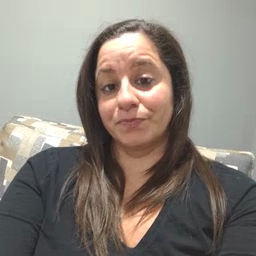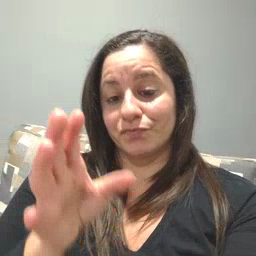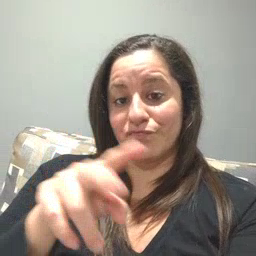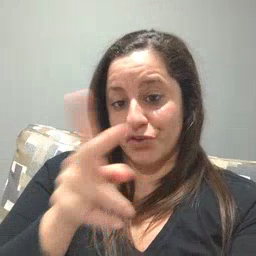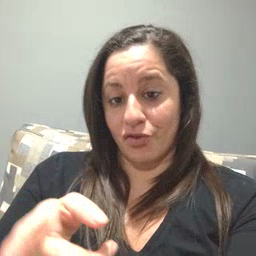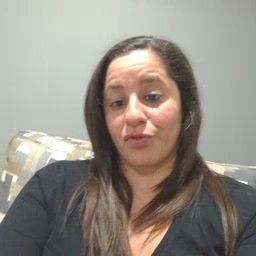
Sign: fall